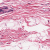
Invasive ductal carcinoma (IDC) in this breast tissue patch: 0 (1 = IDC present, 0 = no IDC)